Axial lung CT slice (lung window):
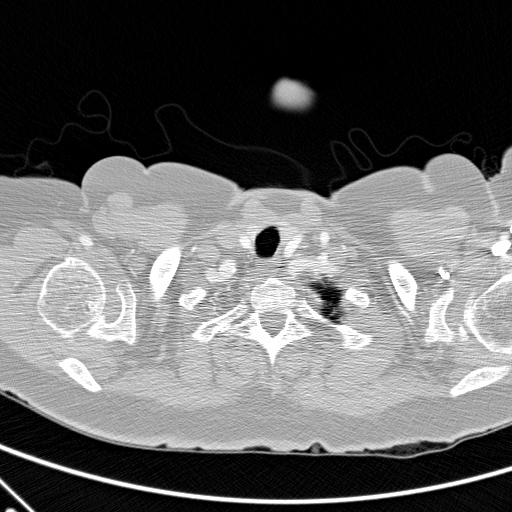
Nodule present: no